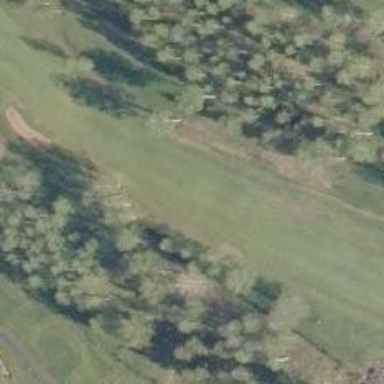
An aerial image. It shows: Golf hole.